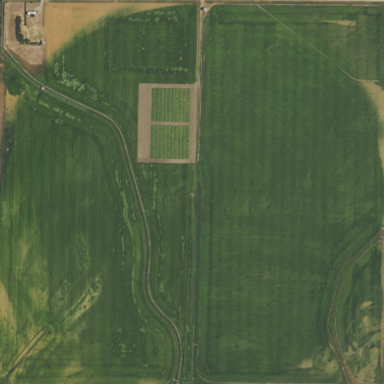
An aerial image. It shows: Farmland with pivot irrigation system.